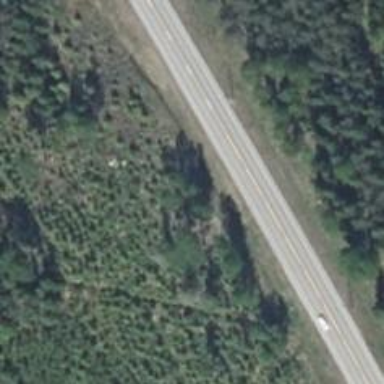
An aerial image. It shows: Asphalt road classified as trunk highway.